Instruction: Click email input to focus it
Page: traveler
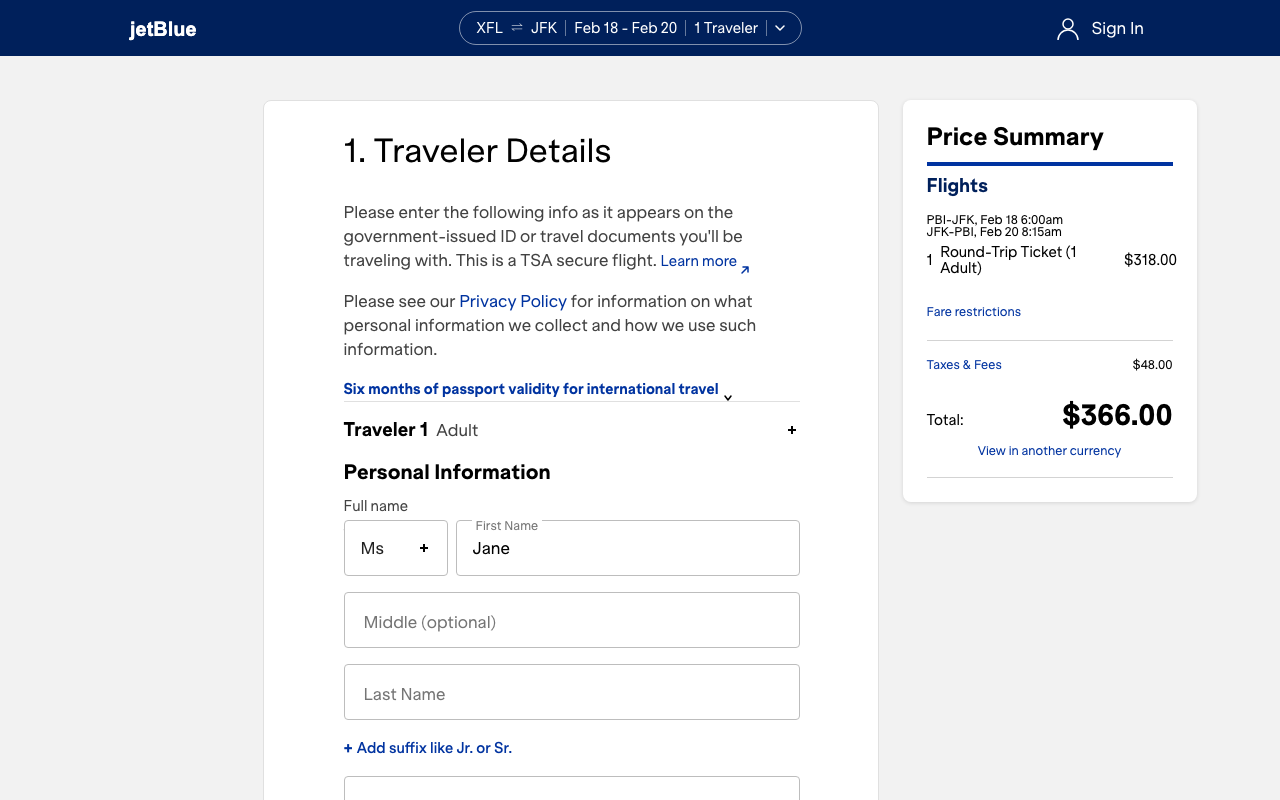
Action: click